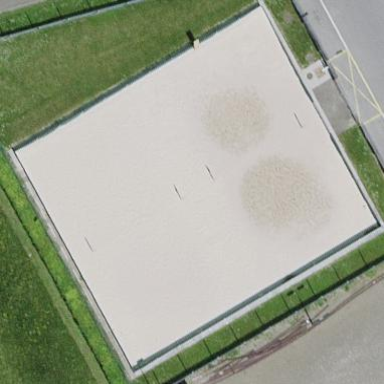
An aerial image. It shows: Volleyball pitch with sand surface for leisure land.